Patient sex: M
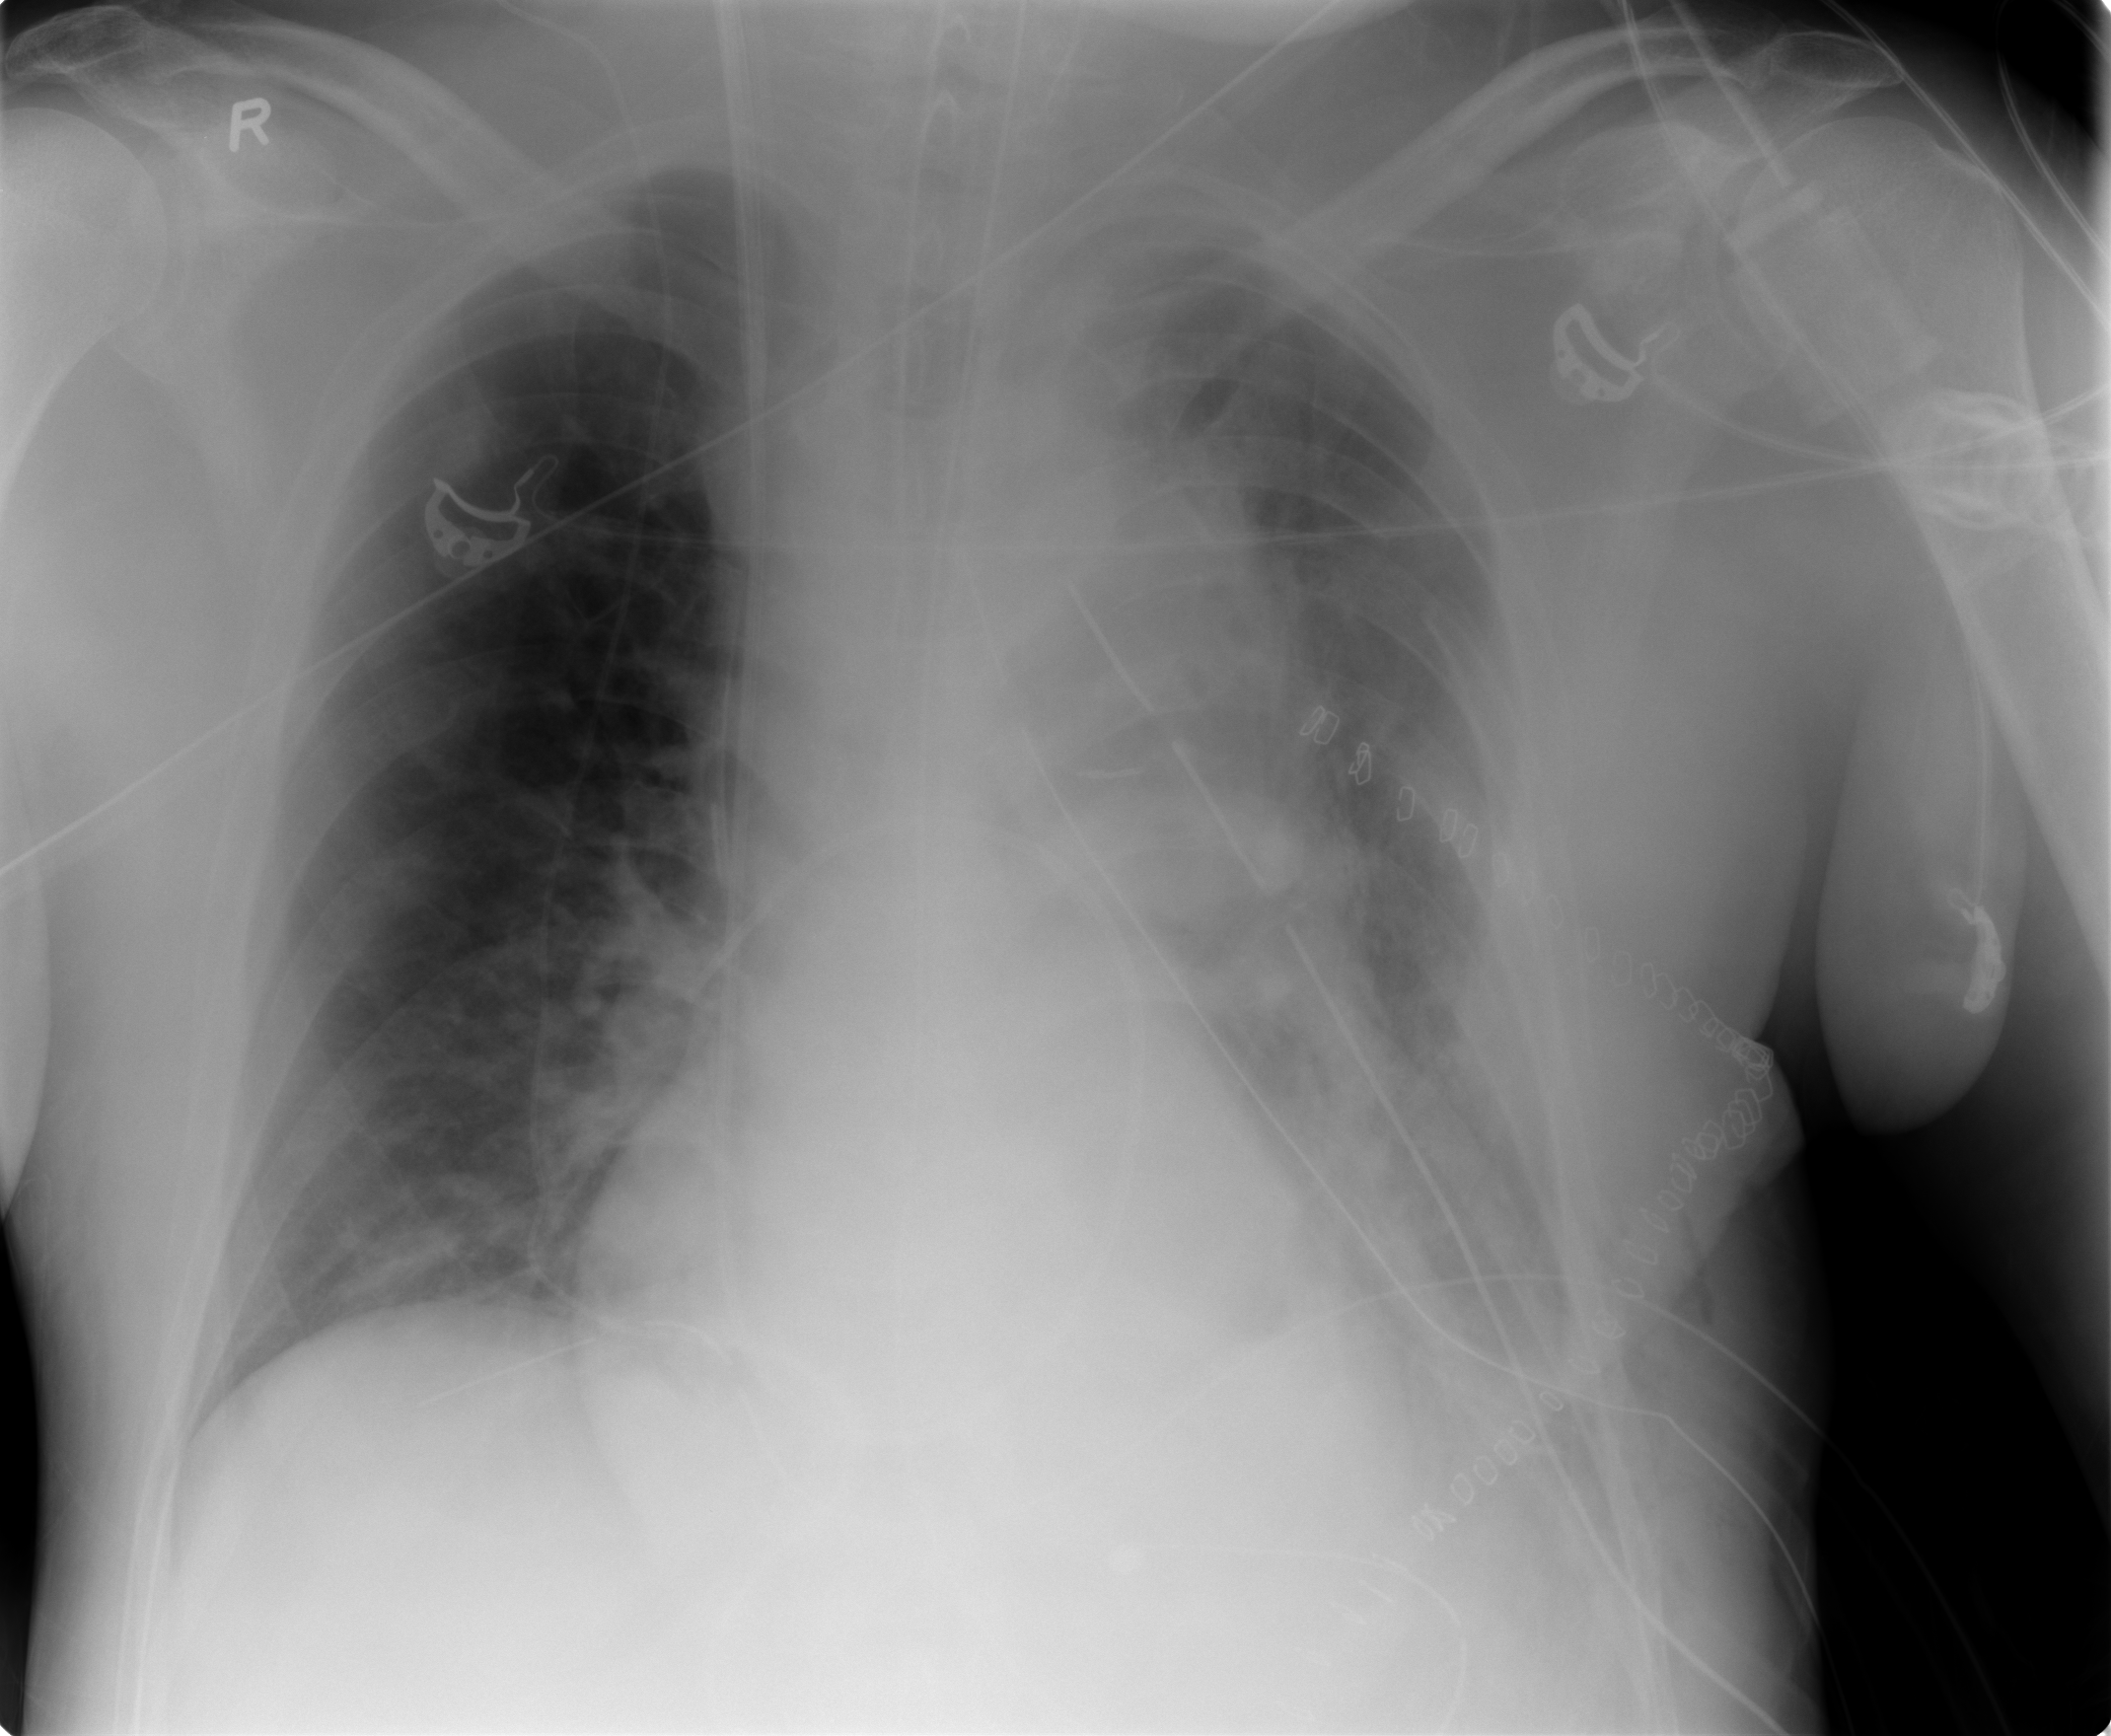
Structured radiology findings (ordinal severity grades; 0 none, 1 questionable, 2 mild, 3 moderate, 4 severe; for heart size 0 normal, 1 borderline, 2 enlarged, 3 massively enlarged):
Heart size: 0
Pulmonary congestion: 2
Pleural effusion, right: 0
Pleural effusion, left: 3
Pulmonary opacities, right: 0
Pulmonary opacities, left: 1
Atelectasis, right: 0
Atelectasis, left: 1